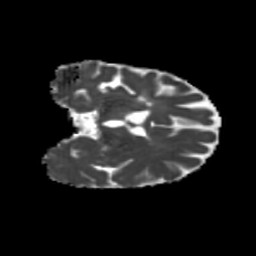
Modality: MD
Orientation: coronal
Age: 50
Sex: female
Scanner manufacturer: siemens
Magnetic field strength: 3 T
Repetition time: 5.25 s
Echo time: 0.08 s